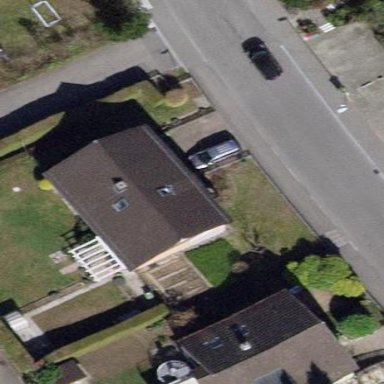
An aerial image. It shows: Simple and straightforward house.